Question: I have a simple login Activity having two edit texts fileds, for username and password.. Now I want to achieve following two features,
1. If next button is touched while focus is on userNameText, the cursor should move to the second editText field i.e. passwordText..
2. If done is pressed while cursor is on passwordText field the, I want to call a function which is called inside the OK Button's listener.

My XML file looks like this
'''
<RelativeLayout xmlns:android="http://schemas.android.com/apk/res/android"
android:layout_width="fill_parent"
android:layout_height="fill_parent"
android:background="@drawable/online" >
<TextView
android:id="@+id/userNamelbl"
android:layout_width="fill_parent"
android:layout_height="wrap_content"
android:text="@string/userNameLbl" />
<EditText
android:id="@+id/userNametxt"
android:layout_width="fill_parent"
android:layout_height="wrap_content"
android:layout_below="@id/userNamelbl"
android:background="@android:drawable/editbox_background"
android:hint="@string/userNameTxt"
android:maxLines="1"
android:nextFocusDown="@+id/passwordtxt"
android:singleLine="true" />
<TextView
android:id="@+id/passwordlbl"
android:layout_width="fill_parent"
android:layout_height="wrap_content"
android:layout_below="@id/userNametxt"
android:text="@string/passwordLbl" />
<EditText
android:id="@+id/passwordtxt"
android:layout_width="fill_parent"
android:layout_height="wrap_content"
android:layout_below="@id/passwordlbl"
android:background="@android:drawable/editbox_background"
android:hint="@string/passwordTxt"
android:inputType="textPassword"
android:maxLines="1"
android:singleLine="true" />
<Button
android:id="@+id/okBtn"
android:layout_width="wrap_content"
android:layout_height="wrap_content"
android:layout_alignParentRight="true"
android:layout_below="@id/passwordtxt"
android:layout_marginLeft="10dip"
android:text="@string/okLbl" />
<Button
android:id="@+id/cancelBtn"
android:layout_width="wrap_content"
android:layout_height="wrap_content"
android:layout_alignTop="@id/okBtn"
android:layout_toLeftOf="@id/okBtn"
android:text="@string/cancelLbl" />
</RelativeLayout>
'''
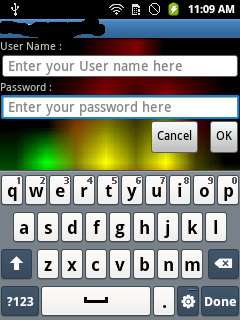
Answer: Requested by anDroider - Not an answer
'''
<?xml version="1.0" encoding="utf-8"?>
<LinearLayout xmlns:android="http://schemas.android.com/apk/res/android"
android:layout_width="fill_parent"
android:layout_height="fill_parent"
android:layout_weight="1"
android:orientation="vertical" >
<ImageView
android:id="@+id/imageView1"
android:layout_width="wrap_content"
android:layout_height="wrap_content"
android:src="@drawable/logo" />
<EditText
android:id="@+id/loginuser"
android:layout_width="match_parent"
android:layout_height="wrap_content"
android:layout_marginBottom="10dp"
android:ems="10"
android:hint="@string/username_string"
android:inputType="textEmailAddress" >
</EditText>
<EditText
android:id="@+id/loginpass"
android:layout_width="match_parent"
android:layout_height="wrap_content"
android:ems="10"
android:hint="@string/password_string"
android:inputType="textPassword" />
<Button
android:id="@+id/loginbtn"
android:layout_width="wrap_content"
android:layout_height="wrap_content"
android:layout_gravity="center"
android:layout_marginTop="20dp"
android:clickable="true"
android:text="Login" />
</LinearLayout>
'''
EDIT: This part is an answer
Use 'OnEditorActionListener' and listen for the done key to be pressed.